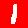
Digit: 1